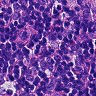
Metastatic tissue present: no